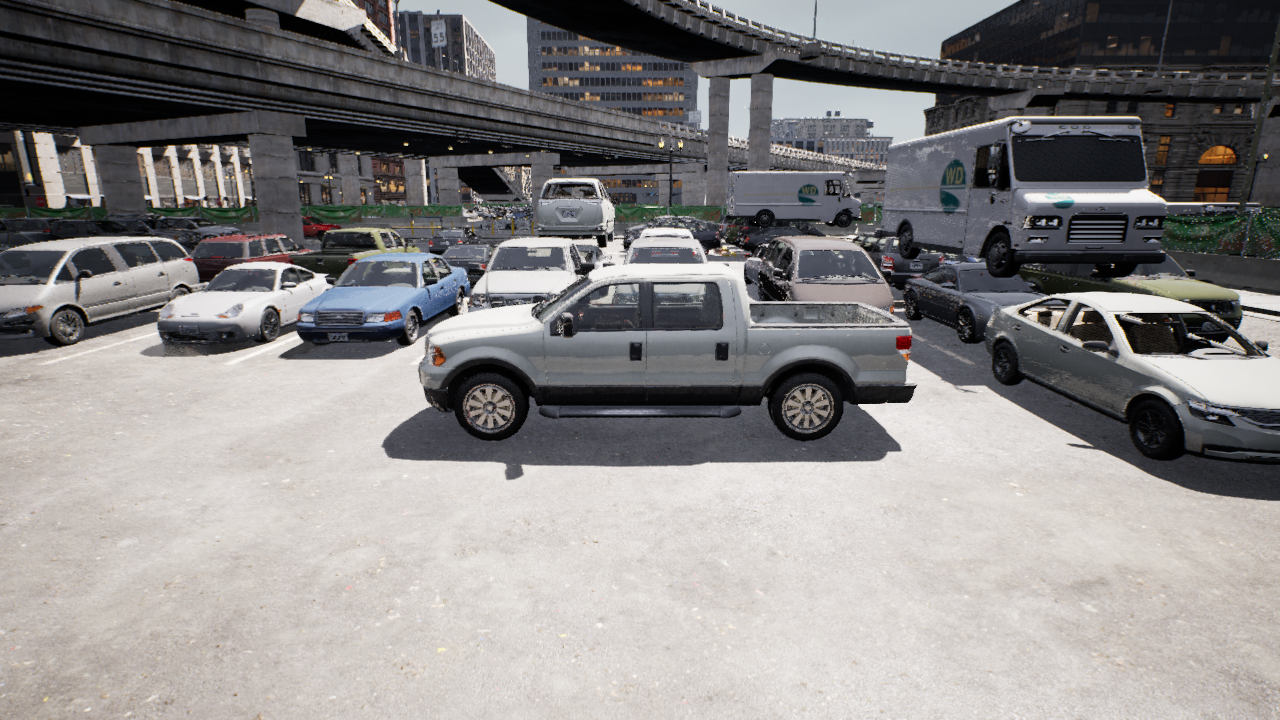
Venue: arterial
Lighting: clear day
Vehicle rig: pickup